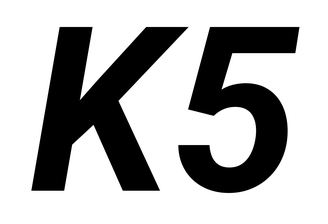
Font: Roboto-Italic_Bold_Italic